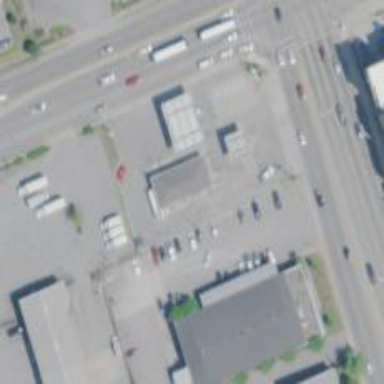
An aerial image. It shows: Fuel station located within retail area.